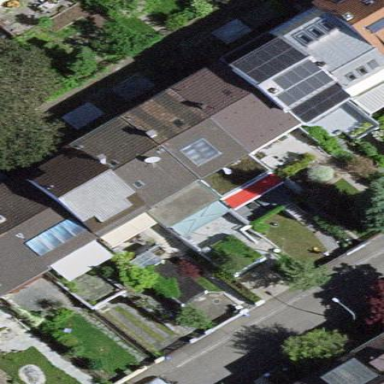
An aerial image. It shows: Terrace building.